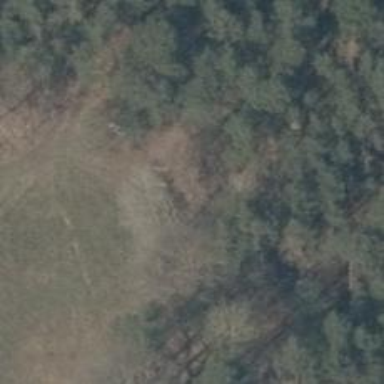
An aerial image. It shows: Hunting stand.